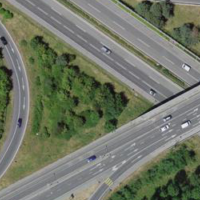
EUNIS habitat code: 57
Species observed at this site:
Geranium robertianum